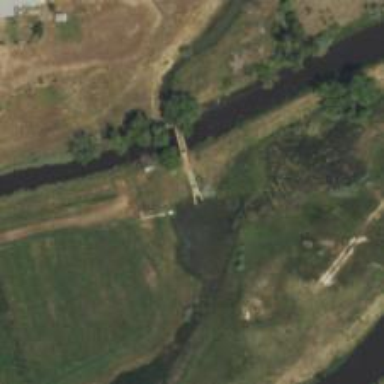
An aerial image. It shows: Aqueduct bridge.